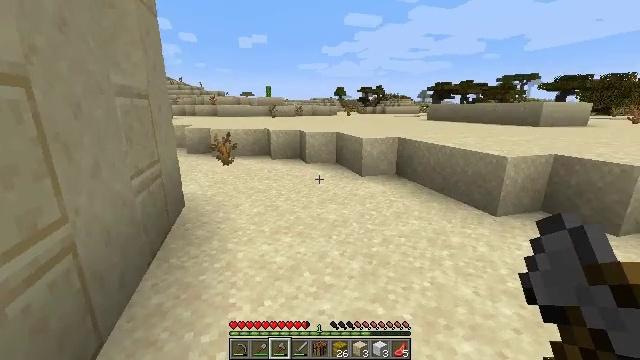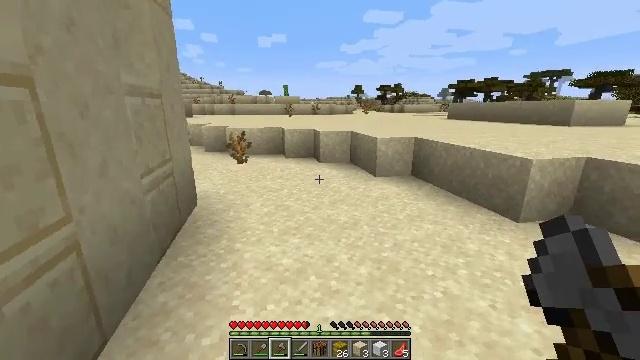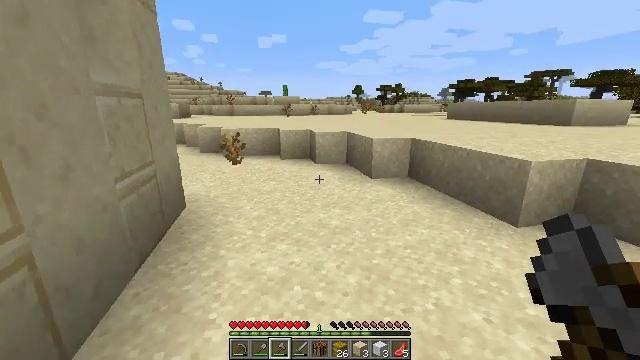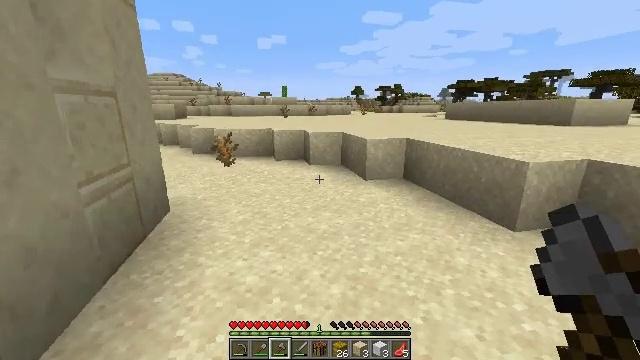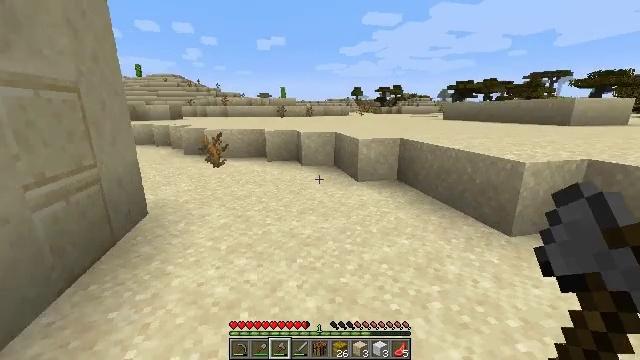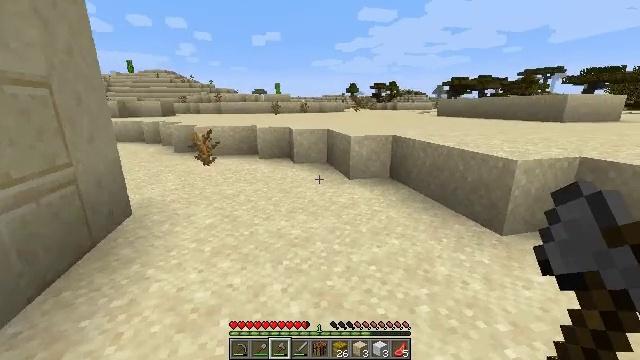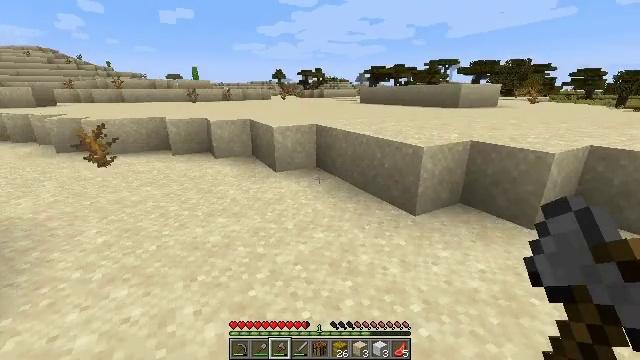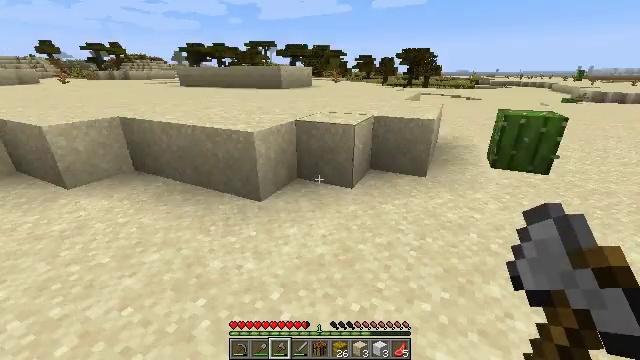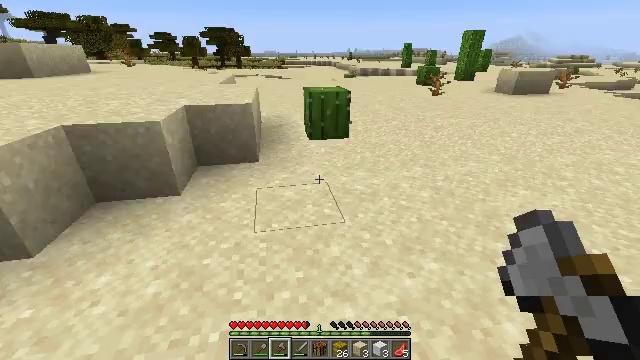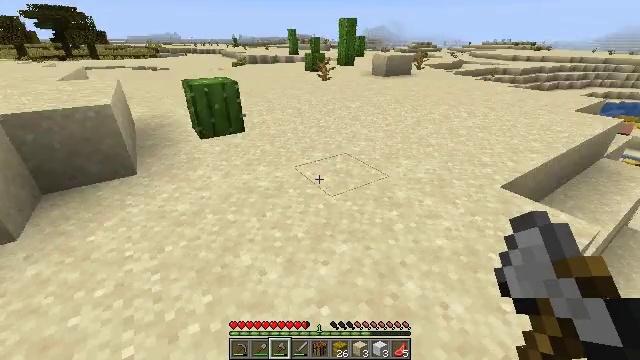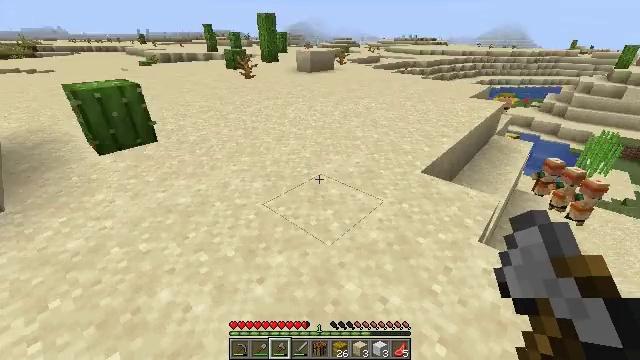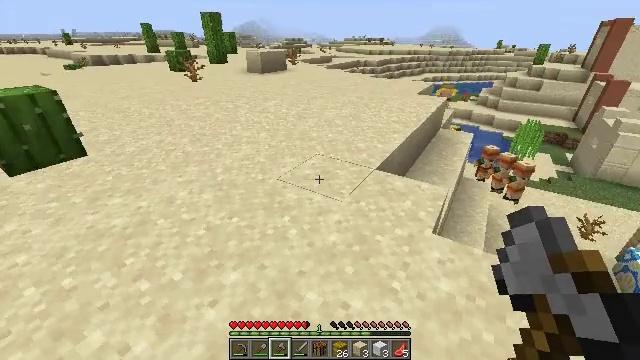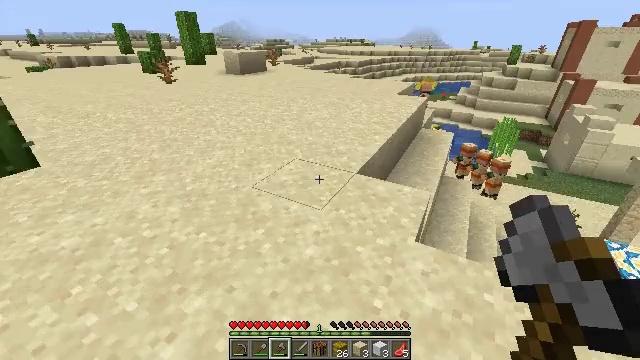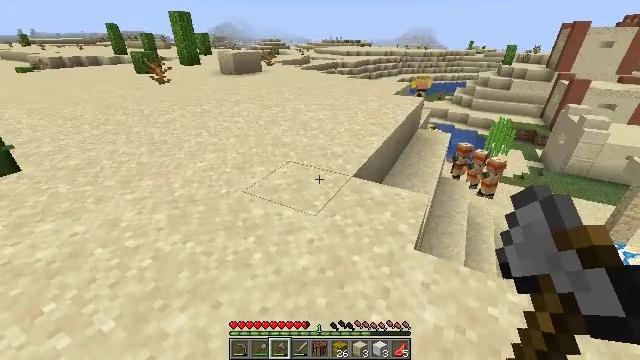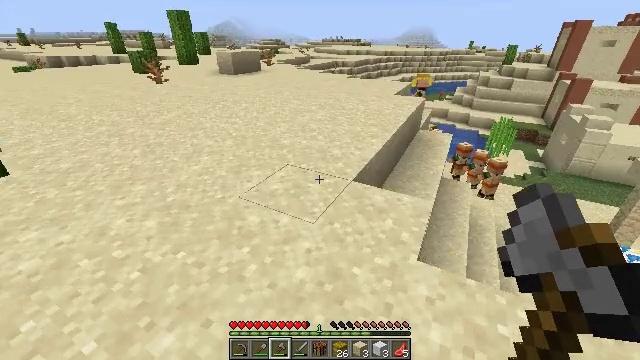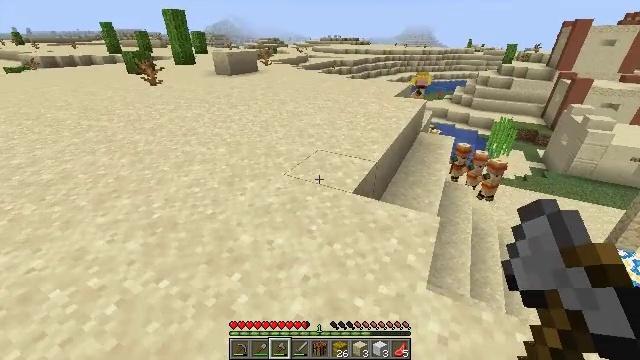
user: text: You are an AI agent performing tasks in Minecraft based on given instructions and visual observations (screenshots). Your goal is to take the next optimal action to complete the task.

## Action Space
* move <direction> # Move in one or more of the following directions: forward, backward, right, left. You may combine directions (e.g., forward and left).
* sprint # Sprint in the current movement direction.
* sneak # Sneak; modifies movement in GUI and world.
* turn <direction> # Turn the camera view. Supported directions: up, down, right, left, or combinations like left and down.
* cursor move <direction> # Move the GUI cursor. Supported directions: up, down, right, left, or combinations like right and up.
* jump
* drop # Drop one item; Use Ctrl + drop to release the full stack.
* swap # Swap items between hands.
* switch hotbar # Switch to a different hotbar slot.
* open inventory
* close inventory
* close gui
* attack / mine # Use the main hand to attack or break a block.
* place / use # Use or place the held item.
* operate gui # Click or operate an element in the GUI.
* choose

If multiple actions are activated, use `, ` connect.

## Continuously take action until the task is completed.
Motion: motion action
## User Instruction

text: Turn wheat into bread at the crafting table.
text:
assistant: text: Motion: move forward and move right, turn left
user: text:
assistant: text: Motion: move forward and move right
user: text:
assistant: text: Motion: move forward and move right
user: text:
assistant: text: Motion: move forward and move right
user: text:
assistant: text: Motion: move forward and move right
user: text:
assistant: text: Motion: move forward and move right, turn right and down
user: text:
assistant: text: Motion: move forward and move right, turn right and down
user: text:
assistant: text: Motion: move forward and move right, turn right and down
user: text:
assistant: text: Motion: move forward and move right, turn right and down
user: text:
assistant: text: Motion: move forward and move right, turn right
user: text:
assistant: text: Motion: move forward and move right, turn right
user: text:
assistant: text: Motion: move forward, turn right
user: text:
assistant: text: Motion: move forward
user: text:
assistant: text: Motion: move forward
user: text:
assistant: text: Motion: move forward
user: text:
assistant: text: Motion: move forward
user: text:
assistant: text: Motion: move forward
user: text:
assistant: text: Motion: move forward
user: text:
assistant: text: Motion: move forward, turn right
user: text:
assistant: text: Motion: move forward, turn right and down
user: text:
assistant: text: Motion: move forward, turn right
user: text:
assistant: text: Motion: move forward
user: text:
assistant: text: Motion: move forward
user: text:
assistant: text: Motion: move forward
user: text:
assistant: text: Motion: move forward
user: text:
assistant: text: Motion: move forward
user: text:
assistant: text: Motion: move forward
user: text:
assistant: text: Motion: move forward
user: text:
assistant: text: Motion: move forward
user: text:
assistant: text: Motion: move forward and move left, turn right and up